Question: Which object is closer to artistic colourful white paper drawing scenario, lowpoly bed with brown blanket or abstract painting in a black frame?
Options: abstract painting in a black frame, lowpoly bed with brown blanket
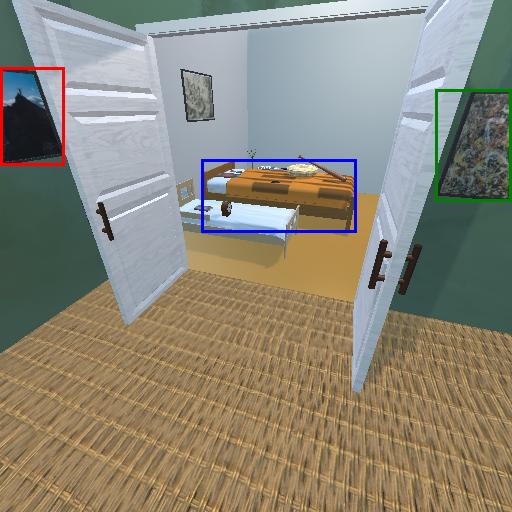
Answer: abstract painting in a black frame